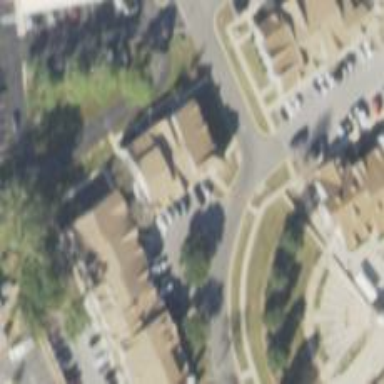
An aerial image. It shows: Parking space.